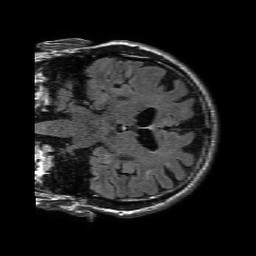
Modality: FLAIR
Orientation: coronal
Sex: male
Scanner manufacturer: philips
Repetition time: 11 s
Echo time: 0.125 s